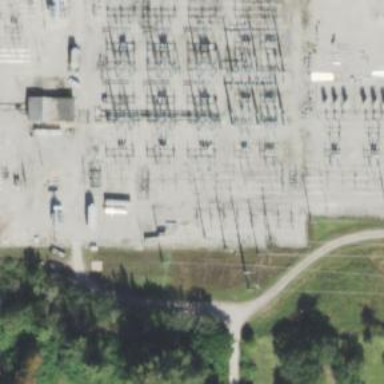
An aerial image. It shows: Switch for power supply.